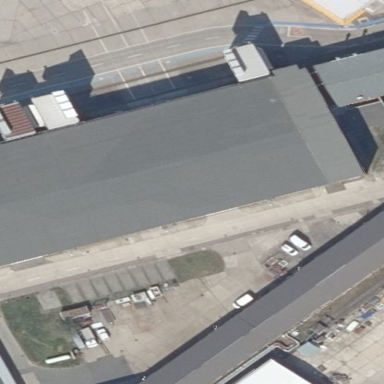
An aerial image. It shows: Hangar building located at airport.